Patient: sex F, age 48
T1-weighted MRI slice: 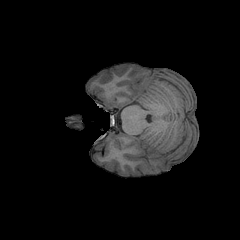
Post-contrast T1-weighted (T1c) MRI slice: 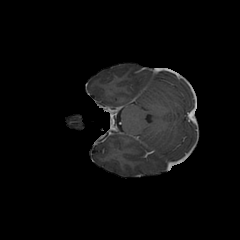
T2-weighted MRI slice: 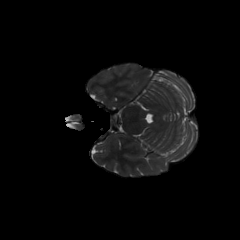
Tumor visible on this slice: no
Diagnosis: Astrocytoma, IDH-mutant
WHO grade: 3